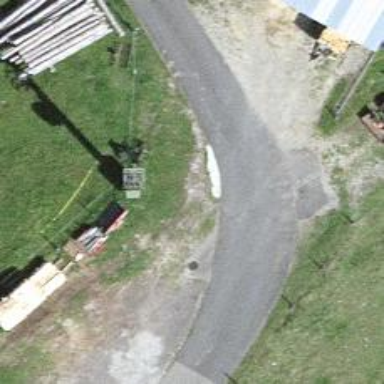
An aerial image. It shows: Minor power line.